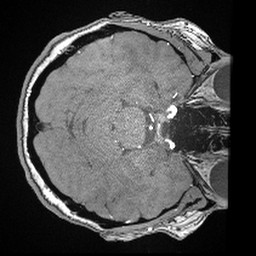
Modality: angio
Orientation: axial
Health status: ill
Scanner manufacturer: siemens
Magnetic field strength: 3 T
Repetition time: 0.021 s
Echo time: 0.00343 s